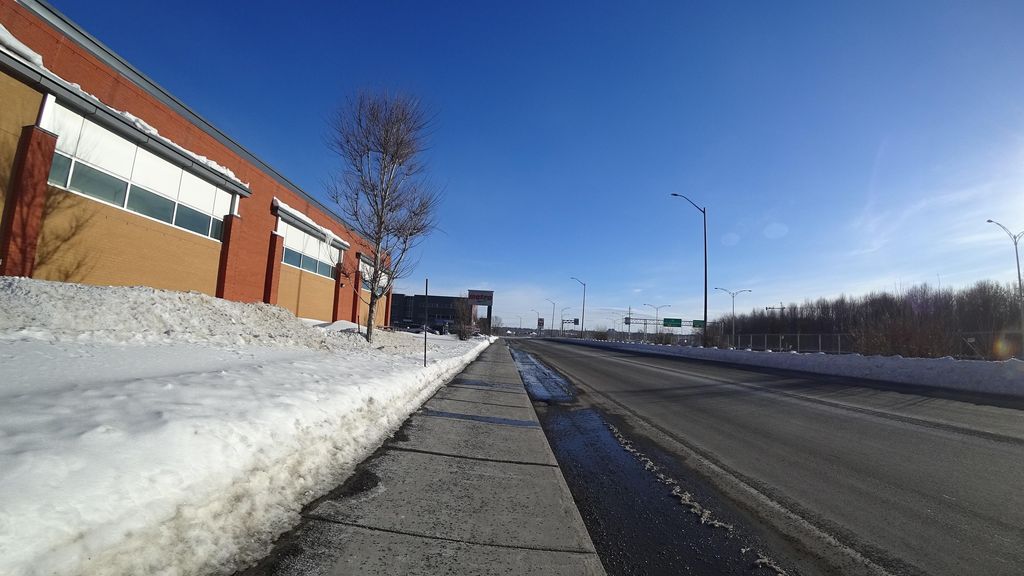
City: quebec_city